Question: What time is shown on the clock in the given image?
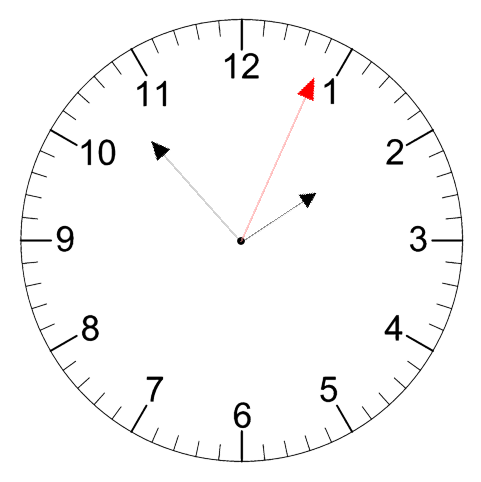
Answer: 01:53:04